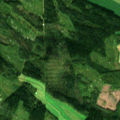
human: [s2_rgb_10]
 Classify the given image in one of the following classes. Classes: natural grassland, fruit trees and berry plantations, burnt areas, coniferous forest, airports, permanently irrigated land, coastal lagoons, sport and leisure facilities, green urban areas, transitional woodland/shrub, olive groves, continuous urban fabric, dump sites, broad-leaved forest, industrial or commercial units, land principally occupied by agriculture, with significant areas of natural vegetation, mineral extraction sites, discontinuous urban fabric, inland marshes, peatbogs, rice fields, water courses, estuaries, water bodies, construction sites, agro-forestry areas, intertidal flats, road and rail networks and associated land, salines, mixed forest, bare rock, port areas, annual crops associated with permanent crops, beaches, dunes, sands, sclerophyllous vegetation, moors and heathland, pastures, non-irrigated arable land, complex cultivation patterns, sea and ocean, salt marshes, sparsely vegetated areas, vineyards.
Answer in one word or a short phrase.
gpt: non-irrigated arable land, land principally occupied by agriculture, with significant areas of natural vegetation, coniferous forest, mixed forest